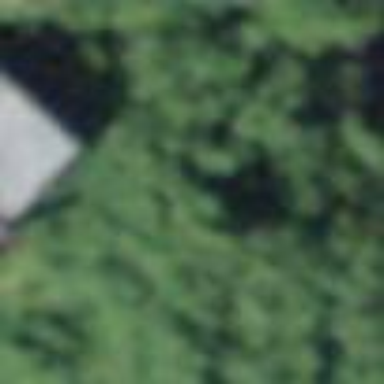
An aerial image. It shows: Cabin.